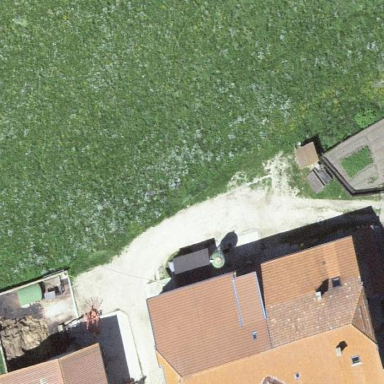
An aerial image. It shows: Farm building.